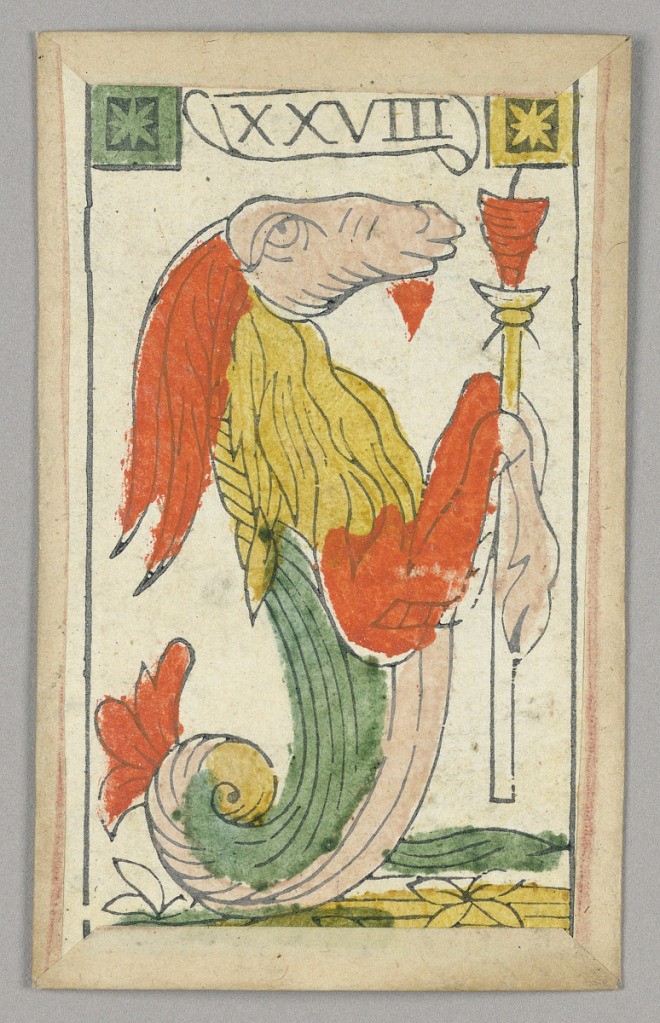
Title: Minchiate (Tarot) Playing Card
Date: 17th century
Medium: Stencil-colored woodblock print
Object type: Playing card
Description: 1909-22-1-1/35: Partial set of Italian Minchiate playing cards50;     1909-22-1-28: Part of a set of Italian Minchiate playing cards.50